Interaction volume radius: 10 \u00c5
Interaction volume height: 20 \u00c5
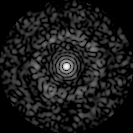
Disorder parameter: 0.8294